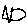
Label: fish